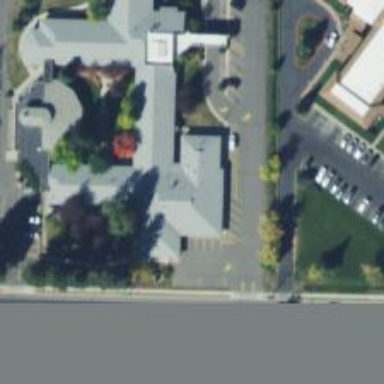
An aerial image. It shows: Nursing home.